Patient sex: M
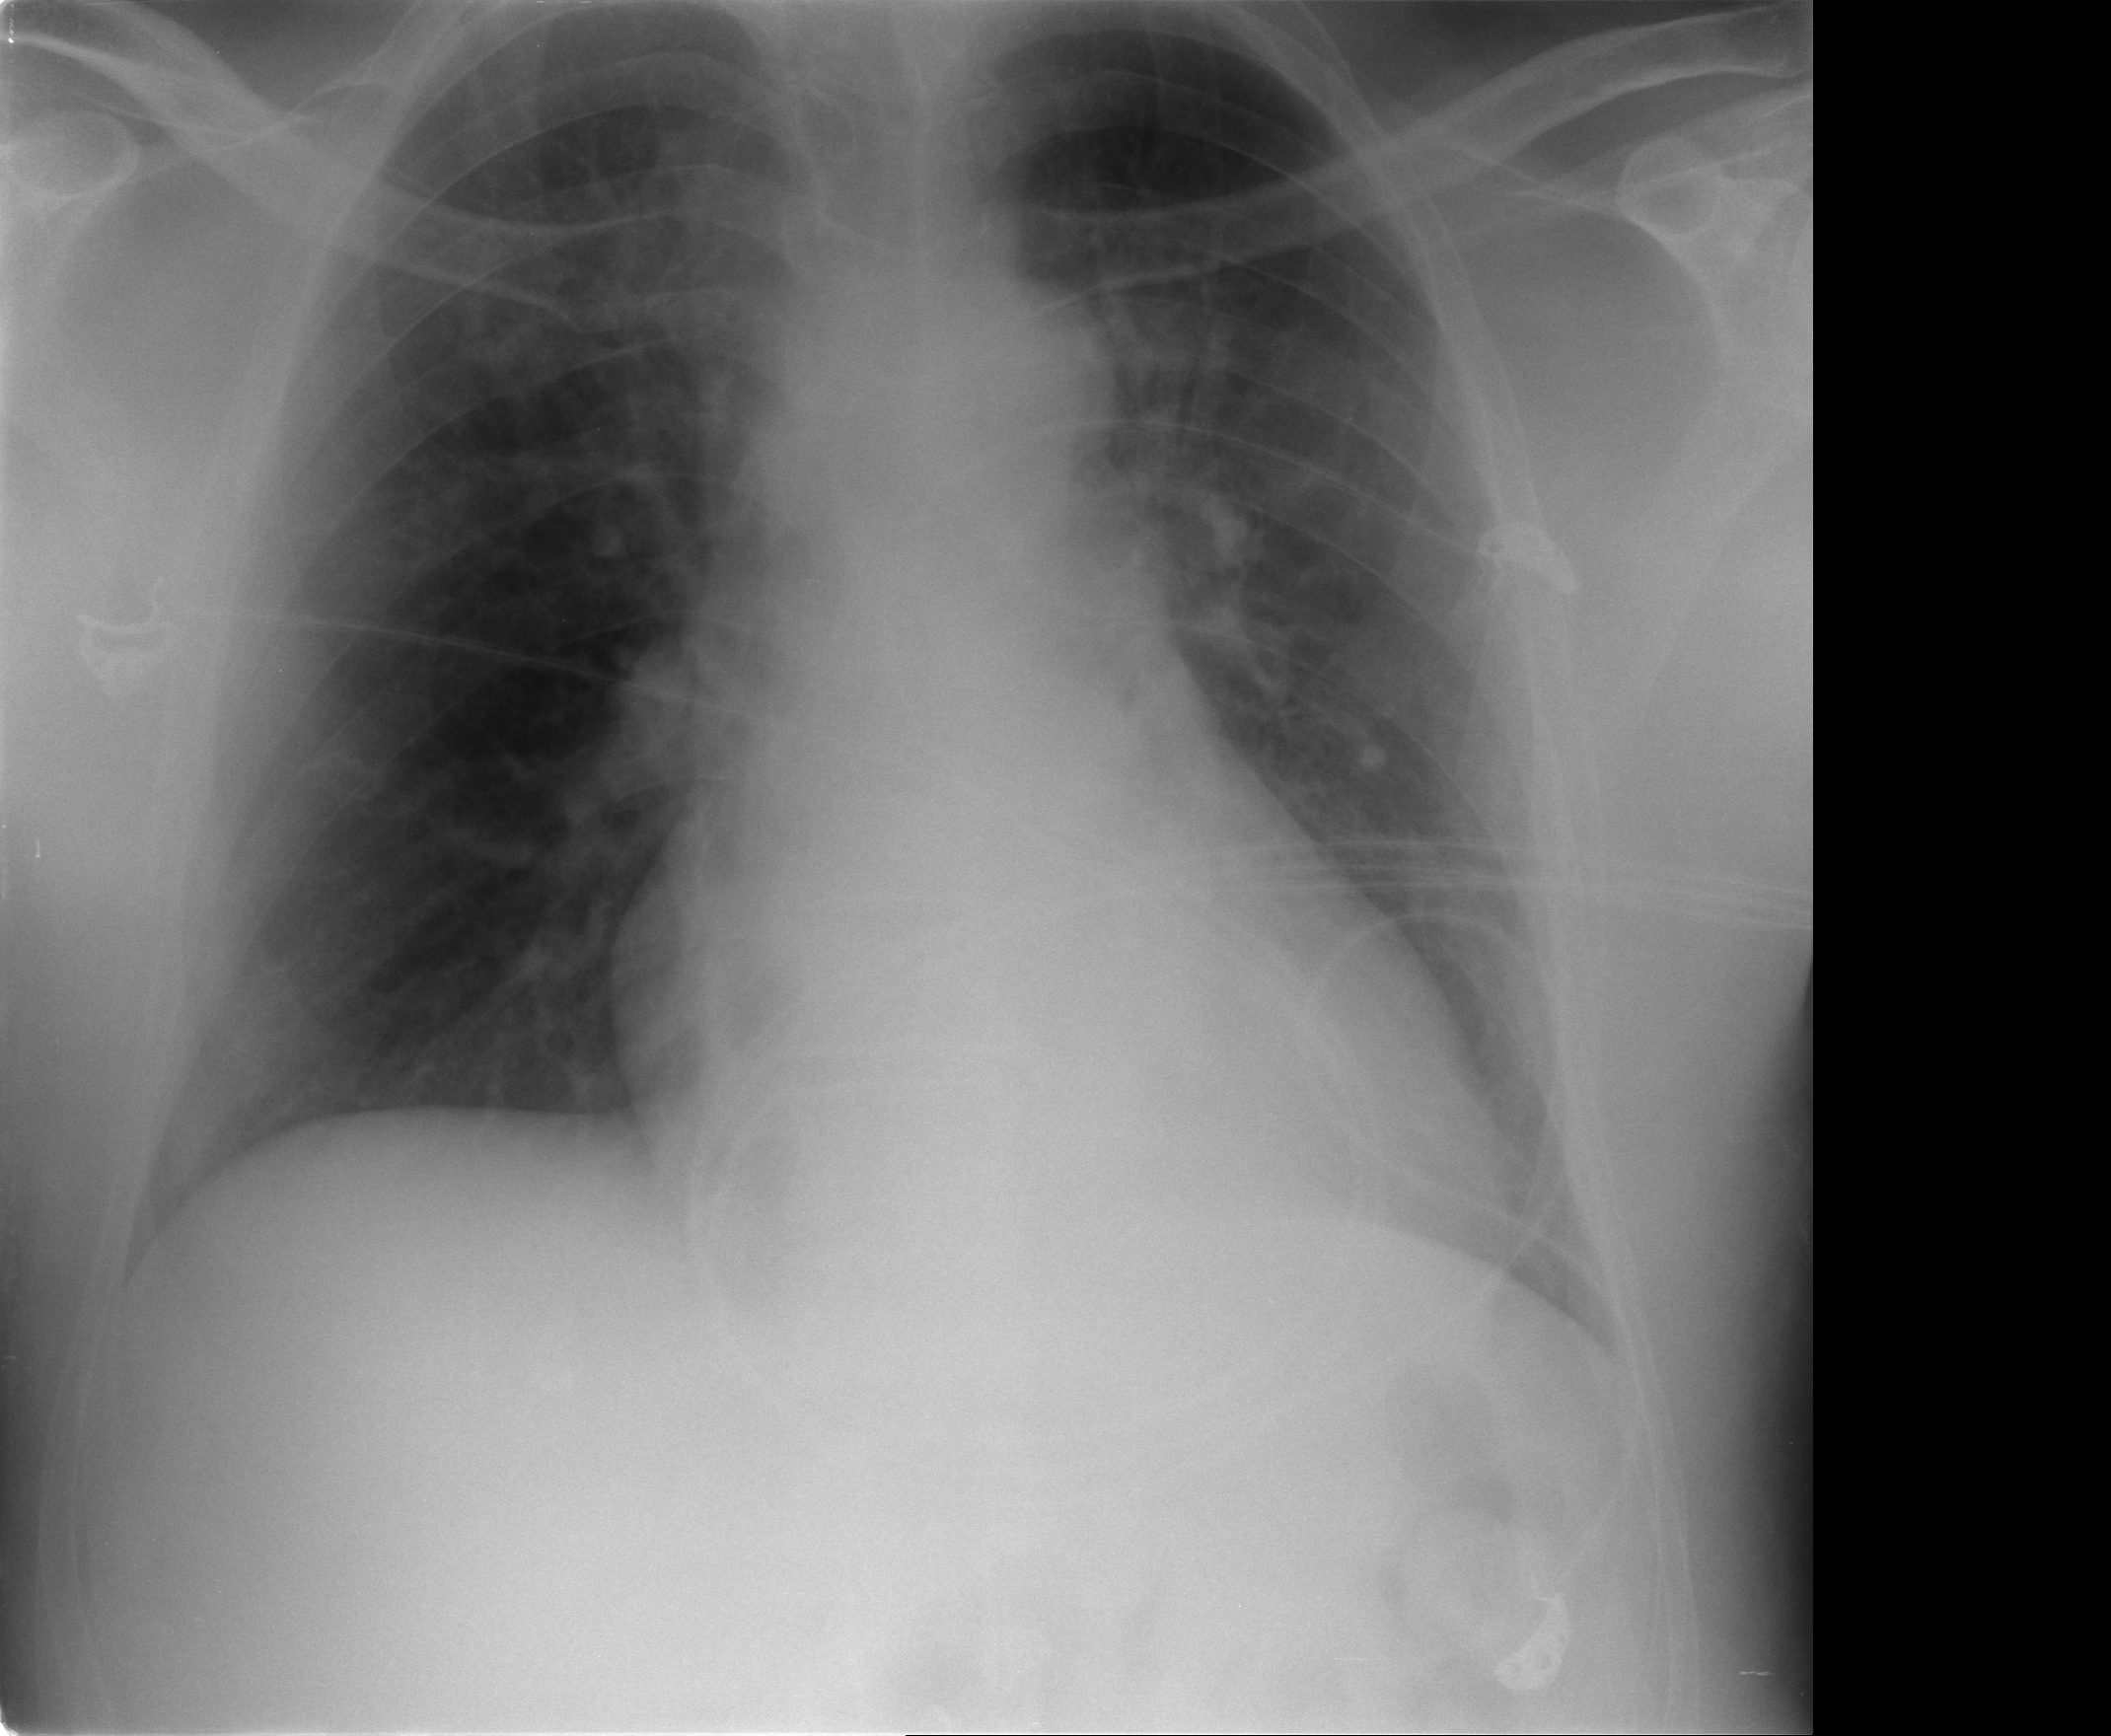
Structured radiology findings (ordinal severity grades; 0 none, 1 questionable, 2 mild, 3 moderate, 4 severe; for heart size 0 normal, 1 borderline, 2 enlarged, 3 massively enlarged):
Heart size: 2
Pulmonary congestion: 1
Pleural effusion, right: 0
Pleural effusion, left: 0
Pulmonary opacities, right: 0
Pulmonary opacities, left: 1
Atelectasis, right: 0
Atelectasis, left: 1